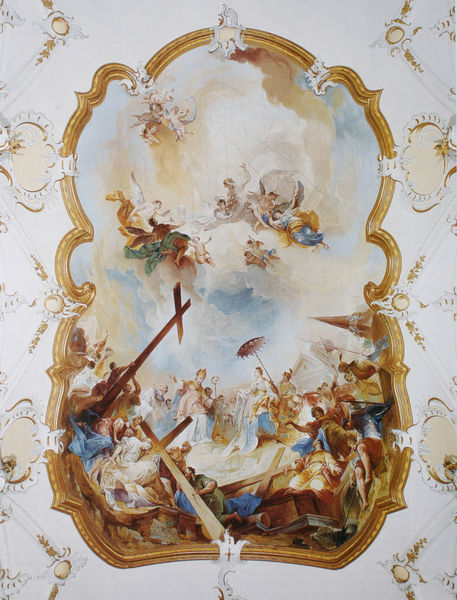
Titel: Auffindung und Prüfung des Heiligen Kreuzes
Künstler: Johann Dominicus Barbieri
Standort: Bergen
Institution: Pfarr- und Wallfahrtskirche
Schlagwörter: blau, feuer, flügel, gemälde, himmel, weiß, wolken, grün, menschen, ocker, sitzen, bewegung, braun, frankreich, licht, pastell, schmuck, szene, türkis, rot, schirm, schloss, ansammlung, malerei, ornament, barock, bibel, neues testament, rahmen, spitze, kirche, gold, decke, gewänder, musik, rosa, fliegen, kinder, oval, turm, engel, perspektive, violett, figuren, bischof, ornamente, kreuz, flug, tote, kathedrale, wappen, kreuze, fleigen, christus, jesus, kreuzigung, dekce, residenz, heilige, deckengemälde, fresko, harfe, amor, putten, christen, illusion, psyche, gefallen, versailles, deckenmalerei, würzburg, christ, tiepolo, deckenfresko, asam, deckenbild, lcith, shimmel